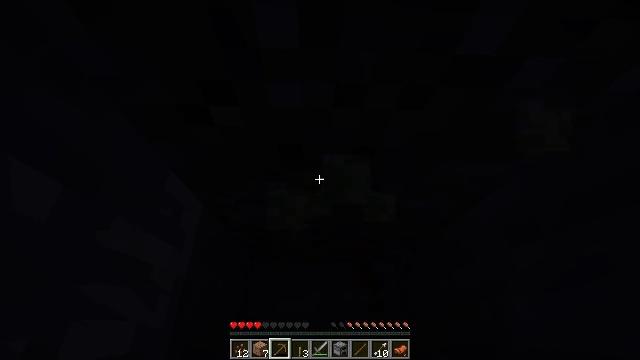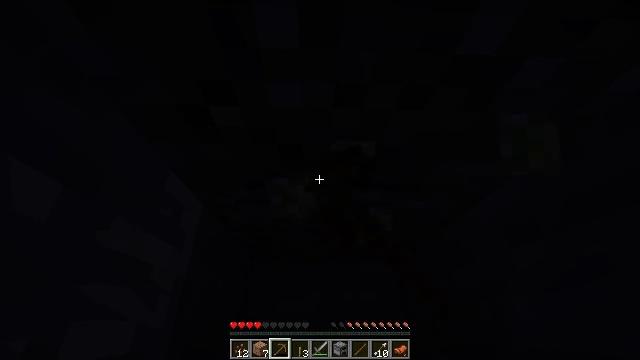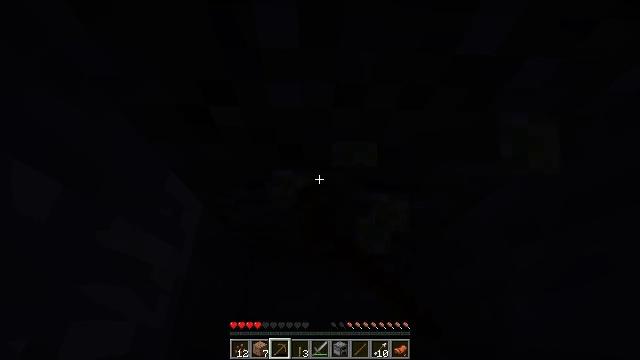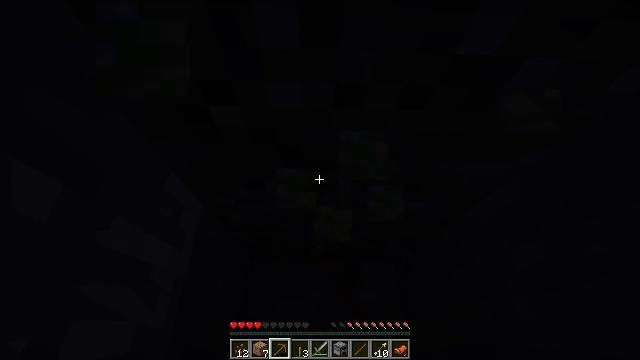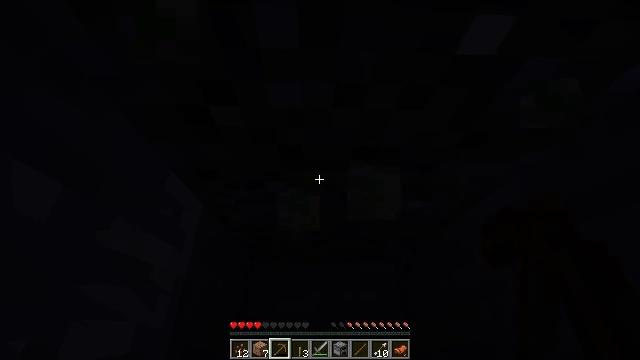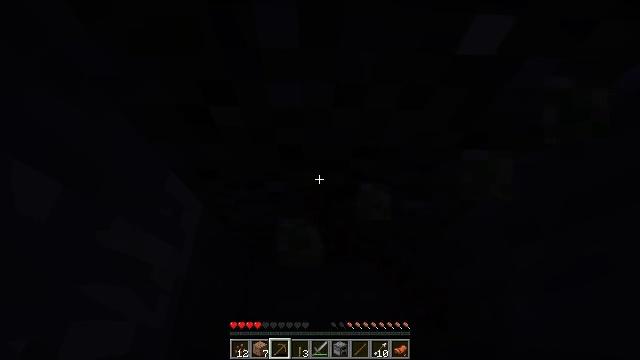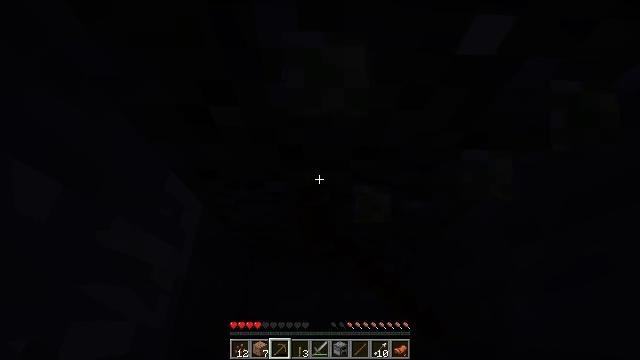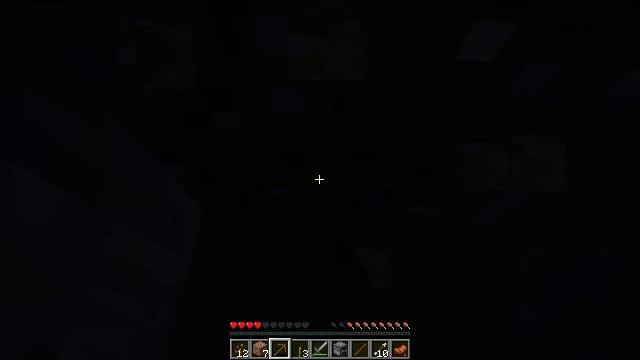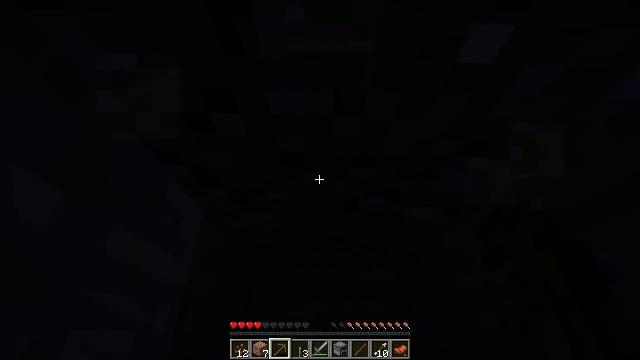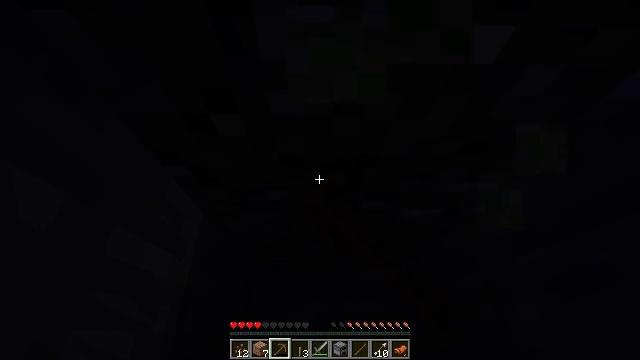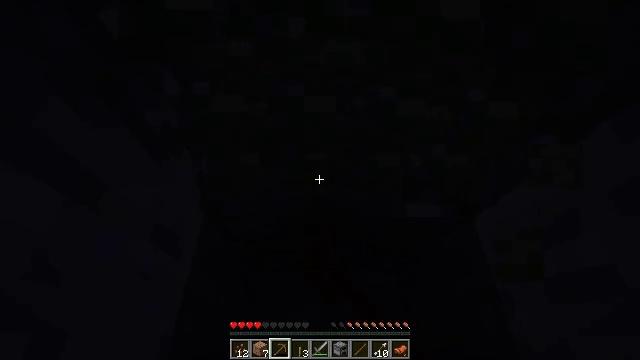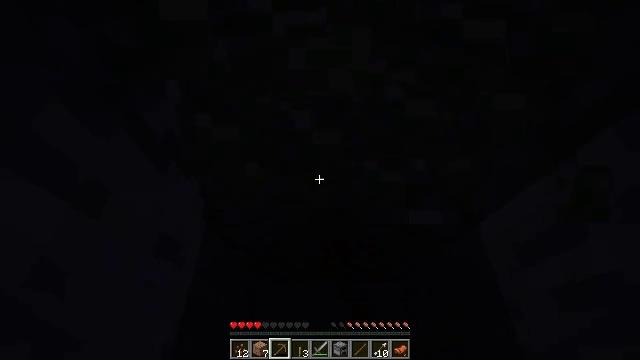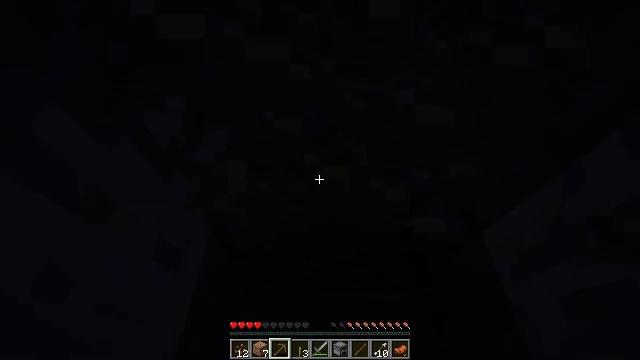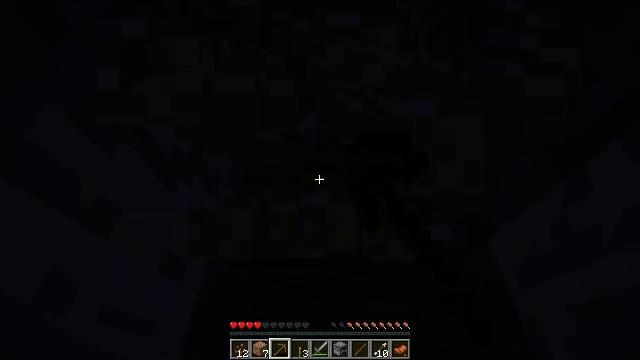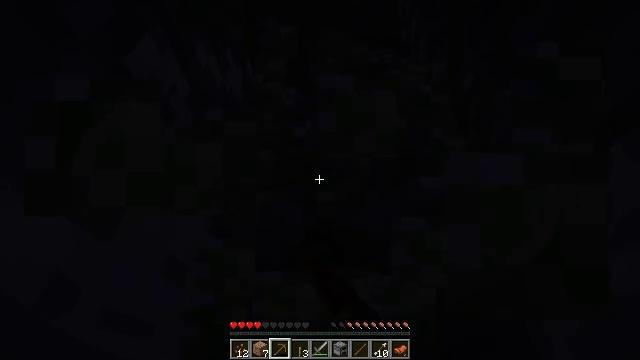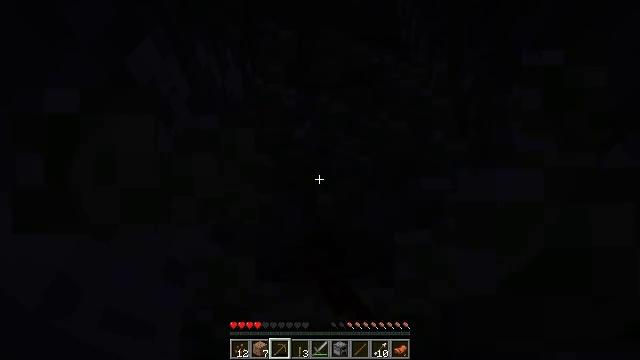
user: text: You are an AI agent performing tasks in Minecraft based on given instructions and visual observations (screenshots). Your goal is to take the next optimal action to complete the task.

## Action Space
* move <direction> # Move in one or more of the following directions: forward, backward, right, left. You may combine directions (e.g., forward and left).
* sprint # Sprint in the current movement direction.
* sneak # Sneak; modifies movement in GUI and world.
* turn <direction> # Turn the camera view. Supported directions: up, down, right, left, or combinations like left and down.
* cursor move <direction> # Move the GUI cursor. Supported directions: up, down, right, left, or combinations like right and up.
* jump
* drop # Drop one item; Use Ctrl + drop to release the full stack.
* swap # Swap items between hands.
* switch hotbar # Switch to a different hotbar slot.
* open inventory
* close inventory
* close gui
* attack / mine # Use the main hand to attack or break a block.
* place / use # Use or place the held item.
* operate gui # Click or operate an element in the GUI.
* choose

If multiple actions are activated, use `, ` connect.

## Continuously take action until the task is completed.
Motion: motion action
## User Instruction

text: Extract mossy cobblestone using a pickaxe.
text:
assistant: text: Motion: attack / mine
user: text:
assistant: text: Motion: attack / mine
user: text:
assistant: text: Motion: attack / mine
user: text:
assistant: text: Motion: attack / mine
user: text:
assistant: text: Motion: attack / mine
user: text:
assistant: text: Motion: attack / mine
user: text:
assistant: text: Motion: turn up, attack / mine
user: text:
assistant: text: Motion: attack / mine
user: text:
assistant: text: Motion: attack / mine
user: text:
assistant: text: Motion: attack / mine
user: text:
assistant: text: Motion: turn up, attack / mine
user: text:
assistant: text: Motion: turn up, attack / mine
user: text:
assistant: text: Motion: turn up, attack / mine
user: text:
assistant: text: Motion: attack / mine
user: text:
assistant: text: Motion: attack / mine
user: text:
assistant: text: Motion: attack / mine
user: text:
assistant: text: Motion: attack / mine
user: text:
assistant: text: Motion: attack / mine
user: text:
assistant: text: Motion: attack / mine
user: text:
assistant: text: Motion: attack / mine
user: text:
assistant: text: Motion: attack / mine
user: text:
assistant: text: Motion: attack / mine
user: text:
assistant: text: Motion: attack / mine
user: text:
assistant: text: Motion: attack / mine
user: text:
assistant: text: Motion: attack / mine
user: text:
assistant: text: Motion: attack / mine
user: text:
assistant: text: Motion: attack / mine
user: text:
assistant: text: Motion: turn up, attack / mine
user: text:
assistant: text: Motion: turn up, attack / mine
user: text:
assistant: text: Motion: attack / mine